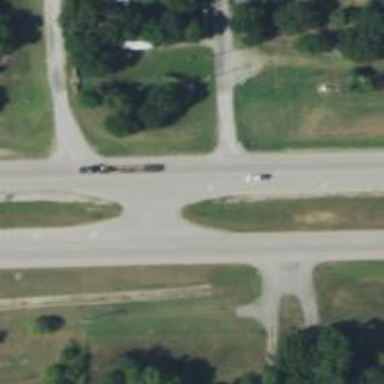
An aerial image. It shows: Stop road.